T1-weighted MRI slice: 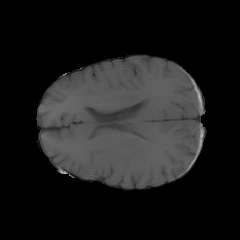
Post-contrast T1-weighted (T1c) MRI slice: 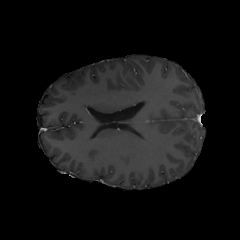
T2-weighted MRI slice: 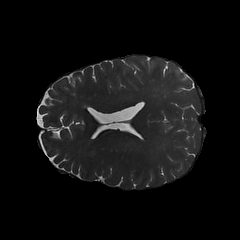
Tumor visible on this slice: no